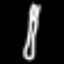
Label: fork